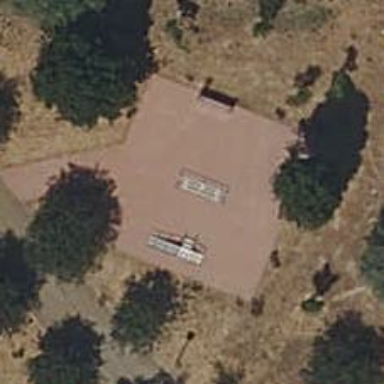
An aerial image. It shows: Fitness station in leisure land area.